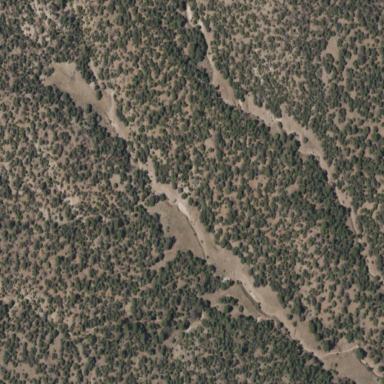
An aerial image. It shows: Patch of scrub vegetation.